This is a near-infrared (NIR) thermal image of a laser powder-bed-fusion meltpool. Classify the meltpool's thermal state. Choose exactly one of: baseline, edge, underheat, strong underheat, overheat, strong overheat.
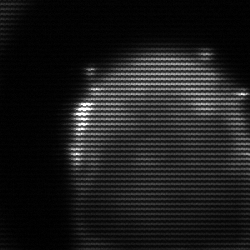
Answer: edge